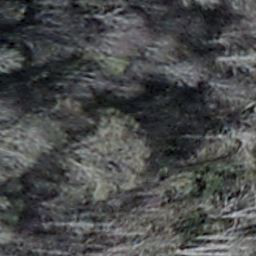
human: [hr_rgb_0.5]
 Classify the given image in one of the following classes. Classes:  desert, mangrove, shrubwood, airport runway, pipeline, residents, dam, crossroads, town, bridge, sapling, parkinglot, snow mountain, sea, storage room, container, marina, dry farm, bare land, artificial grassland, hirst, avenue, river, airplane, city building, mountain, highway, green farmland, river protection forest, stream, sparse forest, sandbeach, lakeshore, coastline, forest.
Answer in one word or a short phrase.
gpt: shrubwood